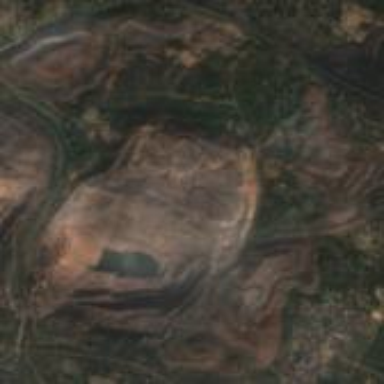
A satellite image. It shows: Quarry area.